Question: The following reproducible example creates a <URL> depicting change by aspect. I've included NoData in the example because my original dataset also has NoData.
'''
aspect = c("N", "N", "E", "S", "SW", "SW", "E", "W", "N", "N")
change = c(-1, NA, 1, NA, 1, 1, -1, 1, -1, NA)
mydata = data.frame(aspect,change)
x = factor(mydata$change)
cdplot(x~mydata$aspect)
'''

Related Questions:
- - -
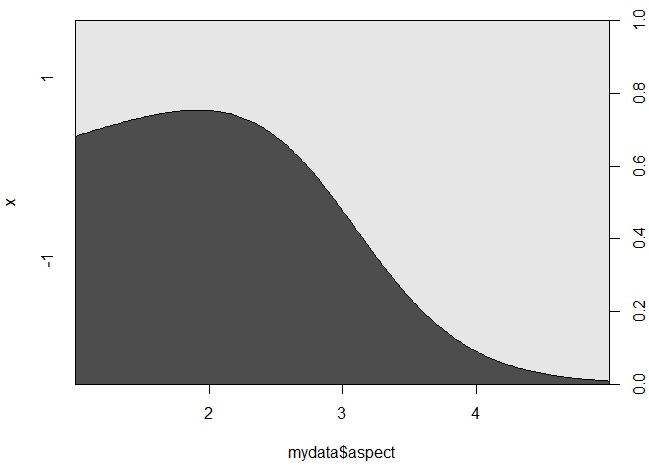
Answer: just to show what @Roland said in the comments, you use the function in a wrong manner.
'''
aspect = c("N", "N", "E", "S", "SW", "SW", "E", "W", "N", "N")
change = sample(rep(c(-1,1,NA), each = 100),100,replace=T)
mydata = data.frame(aspect,change,stringsAsFactors=T)
str(mydata)
'data.frame': 100 obs. of 2 variables:
$aspect: Factor
$change: num
h <- cdplot(aspect~change, data = mydata)
'''

and now h contains the conditional density functions over the levels of aspect.
'''
str(h)
List of 4
$ E :function (v)
$ N :function (v)
$ S :function (v)
$ SW:function (v)
'''
e.g
'''
h$E(-Inf)
[1] 0.21875
h$E(Inf)
[1] 0.25
'''